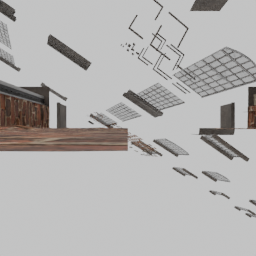
Label: architecture